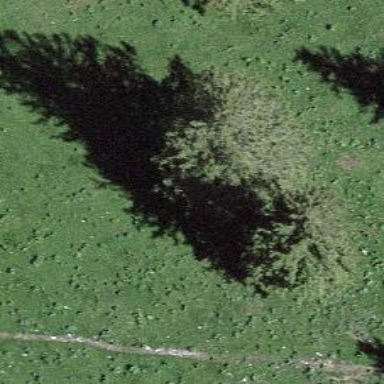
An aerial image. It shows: Single tag "natural: tree."